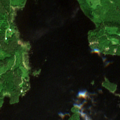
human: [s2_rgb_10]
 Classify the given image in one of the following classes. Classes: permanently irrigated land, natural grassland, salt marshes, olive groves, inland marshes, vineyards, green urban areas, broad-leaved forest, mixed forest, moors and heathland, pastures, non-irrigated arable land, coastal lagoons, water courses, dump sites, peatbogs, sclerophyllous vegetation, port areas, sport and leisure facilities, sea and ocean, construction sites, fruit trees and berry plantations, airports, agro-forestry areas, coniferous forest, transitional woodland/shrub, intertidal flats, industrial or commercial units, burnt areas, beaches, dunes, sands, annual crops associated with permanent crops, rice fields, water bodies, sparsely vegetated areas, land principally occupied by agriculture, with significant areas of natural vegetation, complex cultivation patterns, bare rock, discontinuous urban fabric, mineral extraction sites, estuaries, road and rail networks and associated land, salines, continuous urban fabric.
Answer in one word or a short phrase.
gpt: broad-leaved forest, mixed forest, water bodies